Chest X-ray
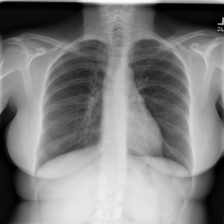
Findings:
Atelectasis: negative
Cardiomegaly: negative
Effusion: negative
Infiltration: negative
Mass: negative
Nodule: negative
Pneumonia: negative
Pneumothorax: negative
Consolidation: negative
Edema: negative
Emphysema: negative
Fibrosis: negative
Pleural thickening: negative
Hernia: negative